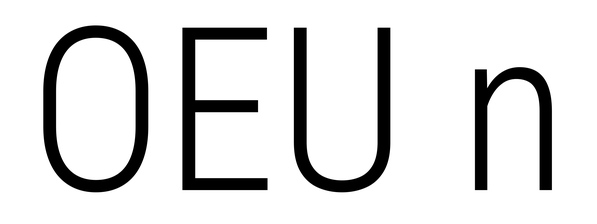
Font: Roboto_Condensed_Light